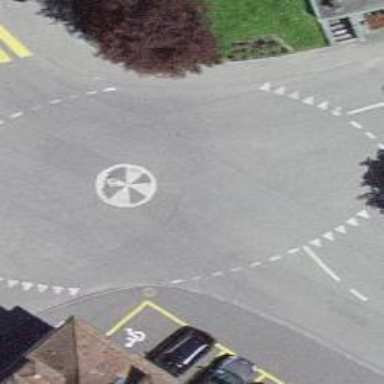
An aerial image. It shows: Mini roundabout on the road.